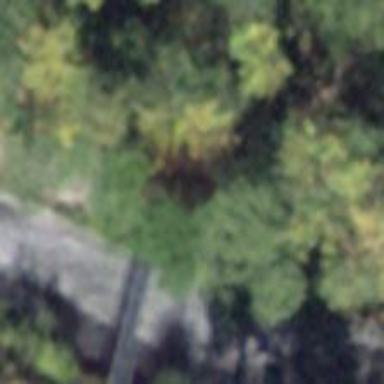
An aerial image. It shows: Metal bridge over path.